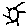
Label: sun